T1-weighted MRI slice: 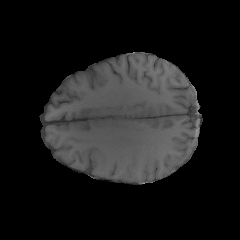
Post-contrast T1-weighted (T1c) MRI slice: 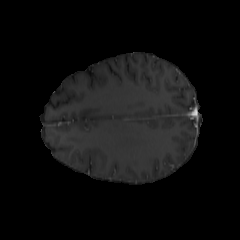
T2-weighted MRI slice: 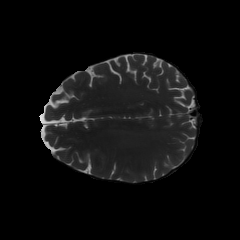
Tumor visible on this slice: no